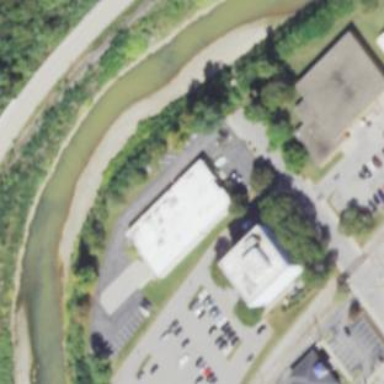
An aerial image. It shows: Commercial building.